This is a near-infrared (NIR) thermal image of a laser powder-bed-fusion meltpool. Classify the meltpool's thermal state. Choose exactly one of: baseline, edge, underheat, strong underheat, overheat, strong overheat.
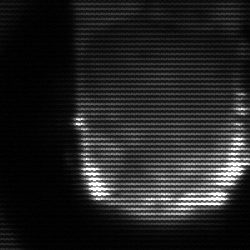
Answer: baseline